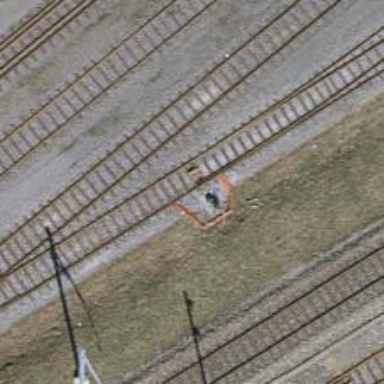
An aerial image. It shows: Railway yard with electrified tracks and single track.